Field crop: tomato
Growth stage: 1
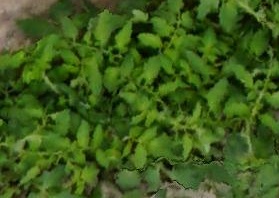
Species: tomato